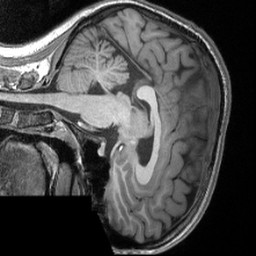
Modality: T1w
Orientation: sagittal